Question: How could I plot the fitted model with the confident intervals for each predicted value (in x= 5, 10, 15, 20, 25, 30, 35) ?
For the next dataset
'''
df<-data.frame(
x = rep(c( 5, 10, 15, 20, 25, 30, 35), each=4 ),
y = c(0.2, 1.1, 1.5, 0.9,
2.1, 1.9, 2.75, 3.4,
5.15, 4.6, 4.75, 4.15,
7, 6.7, 6.7, 6.95,
7, 5.45, 6.15, 6.4,
0.001, 0.001, 0.5,
0.001, 0.001, 0.001, 0.001, 0.001)
)
head(df)
'''
And the follow fitted model:
'''
fun <-with(df,
y ~ Yopt*((x-Tmin)/(Topt-Tmin))^(b1*(Topt-Tmin)/(Tmax-Topt))*((Tmax-x)/(Tmax-Topt))^b1
)
starters <- expand.grid(Yopt = seq(4, 8, len = 4),
Tmin = seq(0, 5, len = 4),
Topt = seq(15, 25, len = 4),
Tmax= seq(28, 38, len = 4),
b1 = seq(0, 4, len = 4))
fit <- nls2(fun, start = starters, algorithm = "brute-force")
summary(fit)
with(df, c(plot(y~x))); points(fitted(fit)~I(df$x), pch=19)
with(as.list(coef(fit)),
curve(
Yopt*((x-Tmin)/(Topt-Tmin))^(b1*(Topt-Tmin)/(Tmax-Topt))*((Tmax-x) / (Tmax-Topt)) ^ b1,
add=TRUE, col="red"))
'''

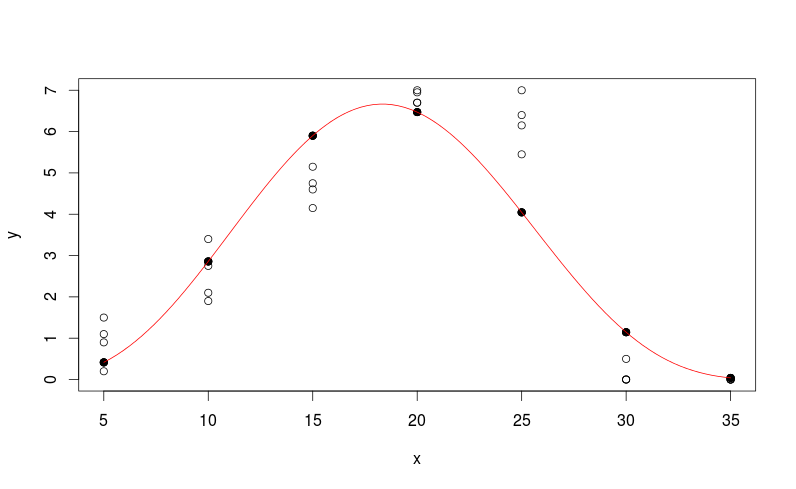
Answer: You should take @Roland's comment on your use of 'with' seriously.
There are much better ways of doing this, but building on your code, I would have done something like this.
'''
library(ggplot2)
library(reshape2)
df$fitted <- fitted(fit)
df$upper <- df$fitted + 1 #I didn't bother to produce actual confidence band
df$lower <- df$fitted - 1
df <- melt(data = df, id.vars = c("x","upper","lower"))
coef <- coef(fit)
fit.fun <-function(x) coef[1]*((x-coef[2])/(coef[3]-coef[2]))^(coef[5]*(coef[3]-coef[2])/(coef[4]-coef[3]))*((coef[4]-x) / (coef[4]-coef[3])) ^ coef[5]
ggplot(df, aes(x=x)) + geom_point( aes(y=value, color=variable)) +
geom_segment(aes(x=x, xend=x, y=upper, yend=lower)) +
stat_function(fun=fit.fun, color="blue")
'''